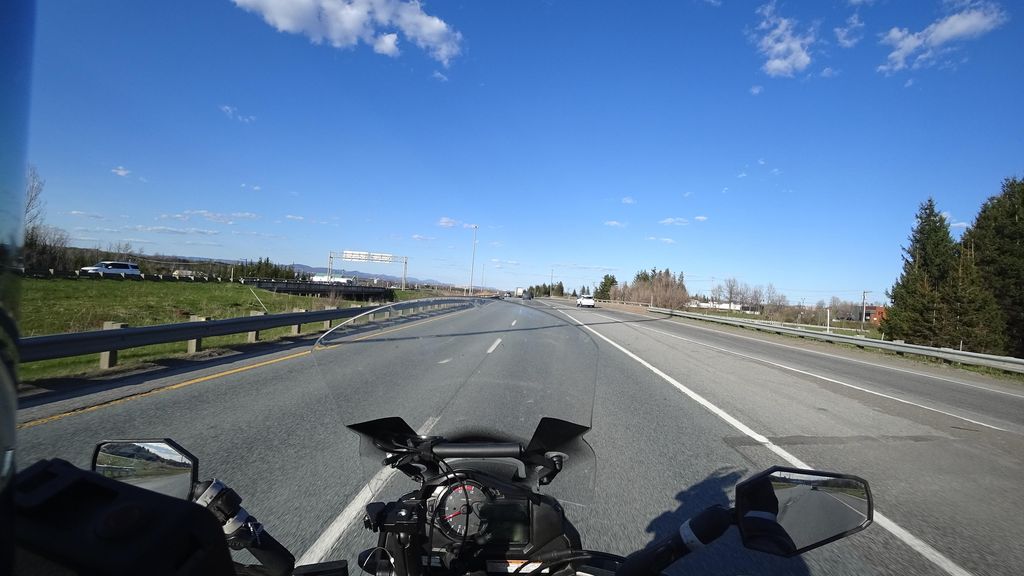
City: quebec_city